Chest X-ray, PA view. Patient: 31 years old, sex F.
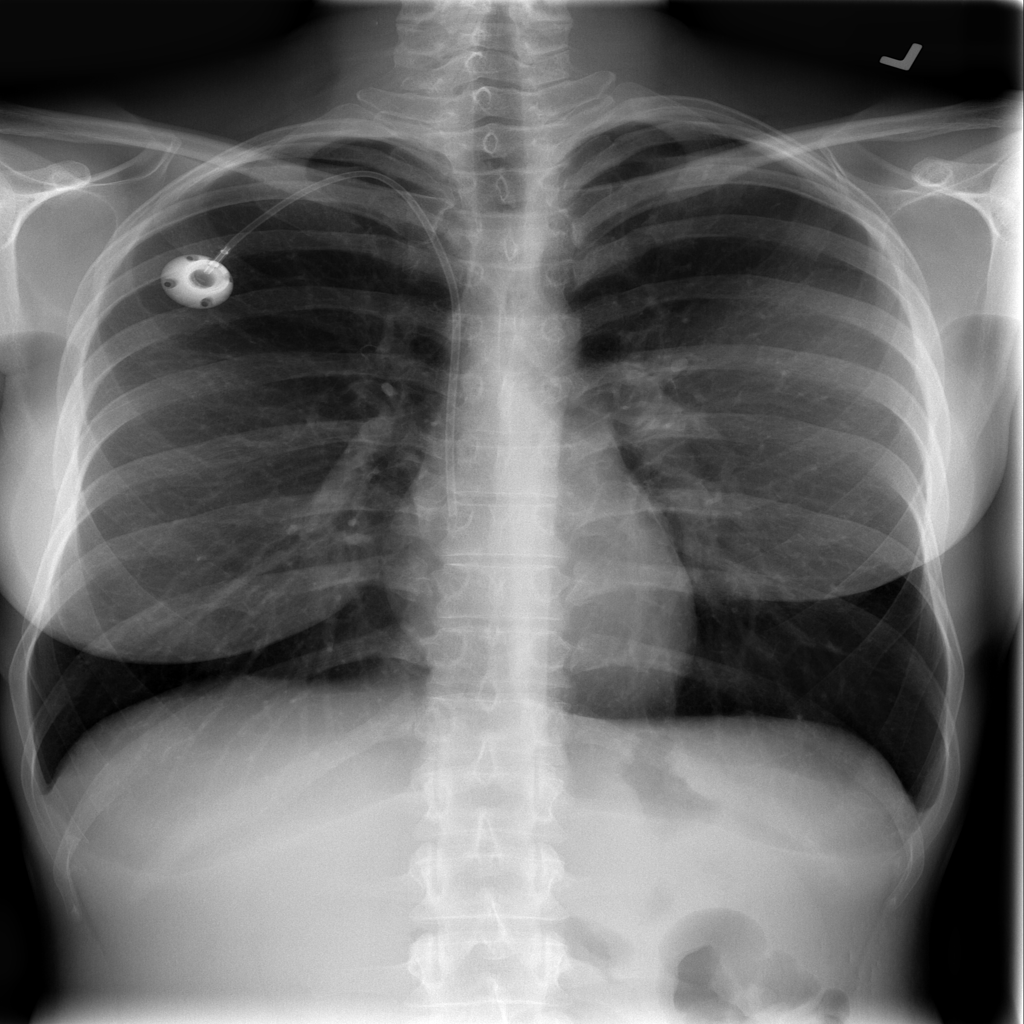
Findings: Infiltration